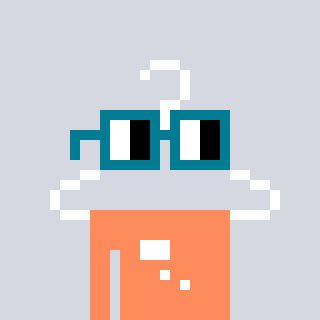
a pixel art character with square dark green glasses, a hanger-shaped head and a peachy-colored body on a cool background